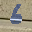
Label: 6